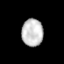
Tissue: prostate
Cell type: Fibroblasts
Senescence score: 0.7605
Nuclear area (px): 569
Mean DAPI intensity: 196.738